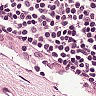
Metastatic tissue present: no